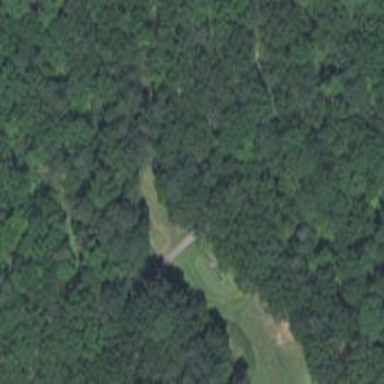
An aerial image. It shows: Service road used as golf cart path.